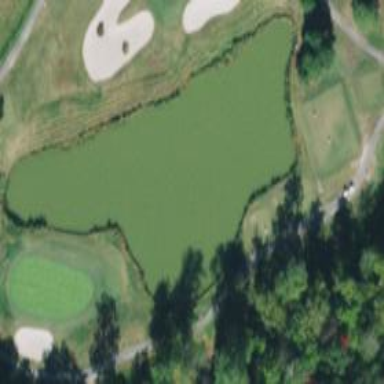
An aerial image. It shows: Picturesque scene of golf course with lateral water hazard.